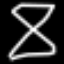
Label: hourglass